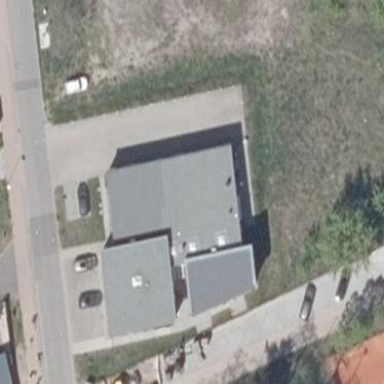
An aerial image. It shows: Garages with flat roofs.